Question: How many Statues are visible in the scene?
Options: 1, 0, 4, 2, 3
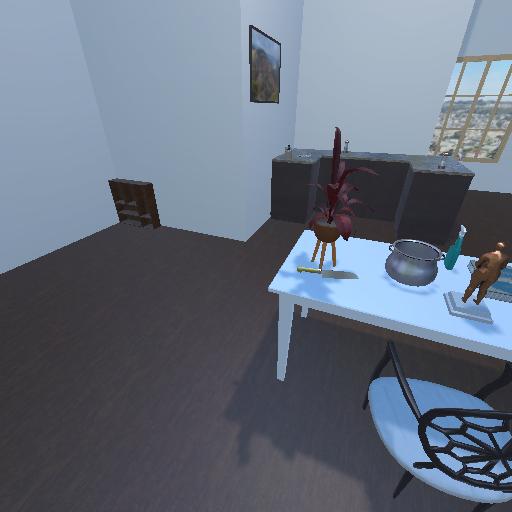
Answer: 1